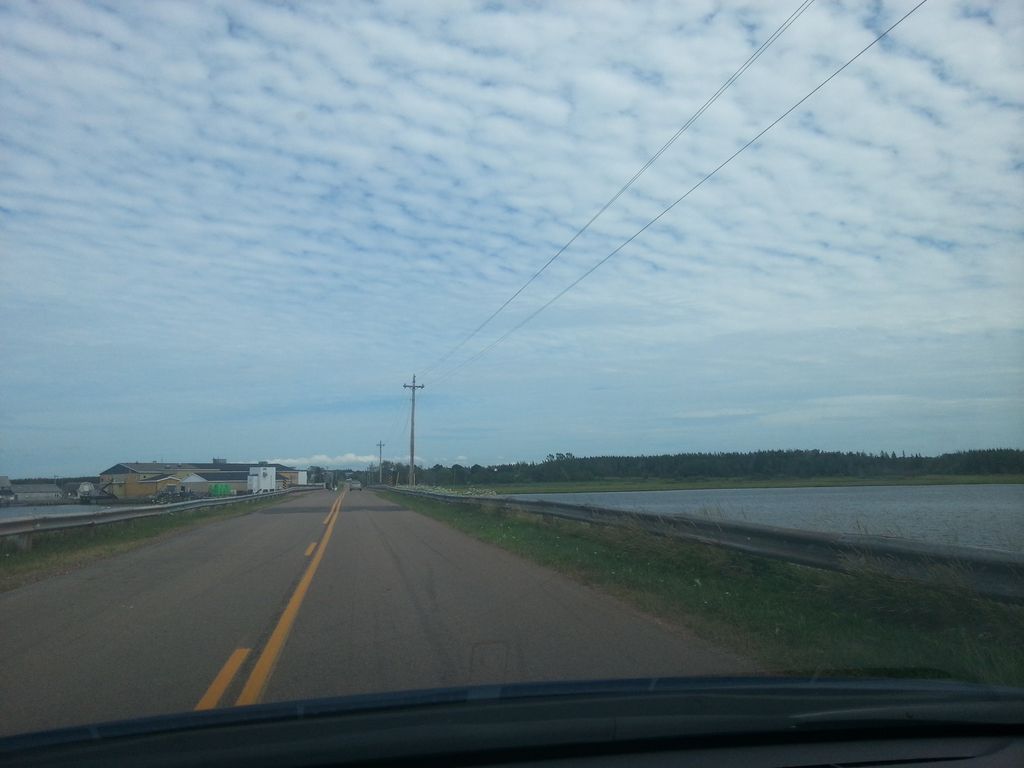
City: charlottetown